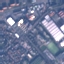
Land use / land cover: Industrial